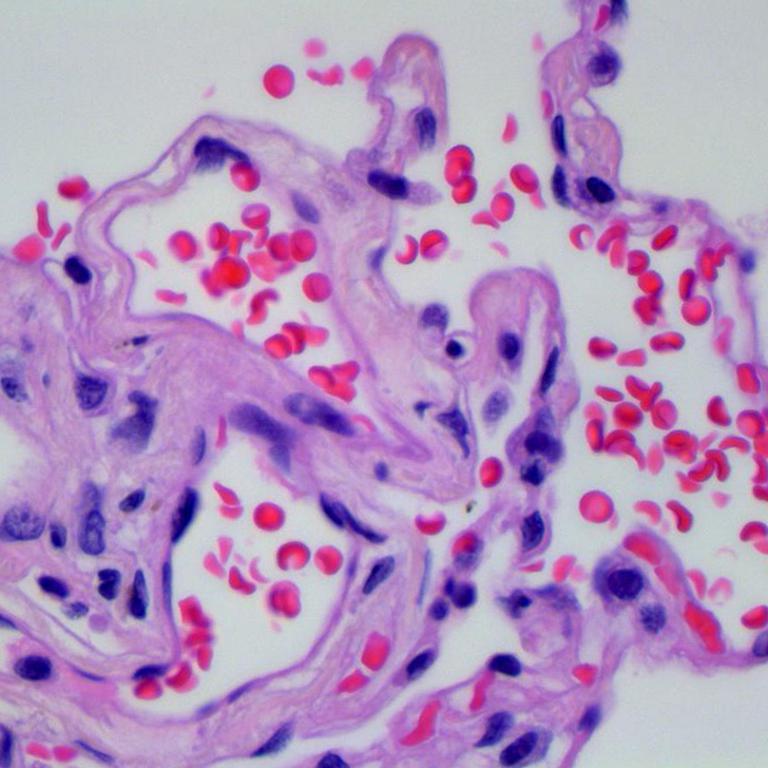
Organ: lung
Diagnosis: benign